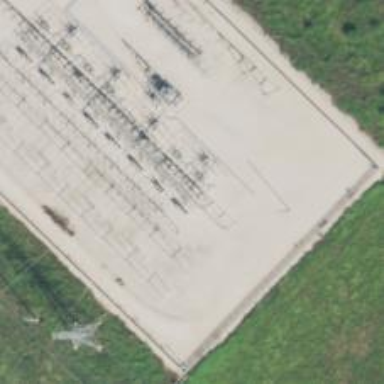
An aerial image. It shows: Power tower.